Question: I am experiencing a problem on the mobile version of my site where I get a HTTP '302 Found' message in Firebug on Firefox, but the message is in red. I am spoofing Firefox to switch the User Agent string to mimic an iPhone, this lets me debug the mobile site on a desktop.
The problem is I cannot understand why I would get a blank response for my request, when I don't get any errors in the Apache error log.
Where should I be focusing my attention on for this problem? I don't have this issue on the desktop site, which shares back-end functionality - it only occurs on mobile.
I'm also getting no JavaScript errors in the console.

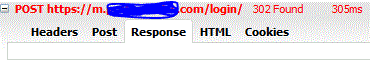
Answer: I believe this error/warning is caused by a mixture of crossing protocols (HTTP->HTTPS) and also that the Firebug plugin for Firefox displays this scenario in red (making you believe an error has occurred).
My investigations have led me to believe that using JSONP, instead of JSON, when crossing protocols in this fashion will help.